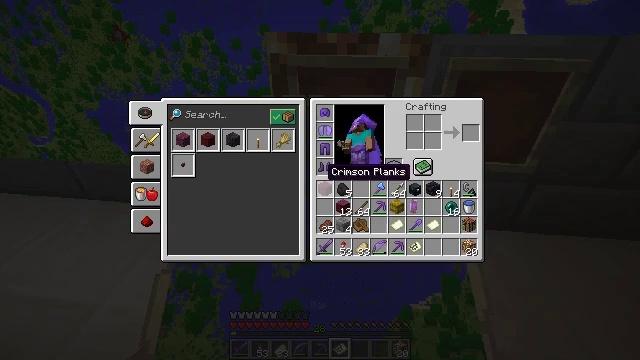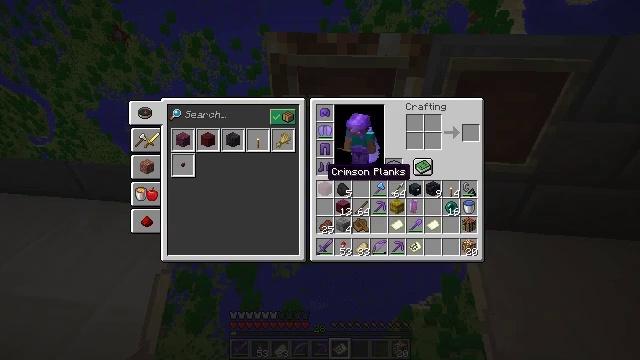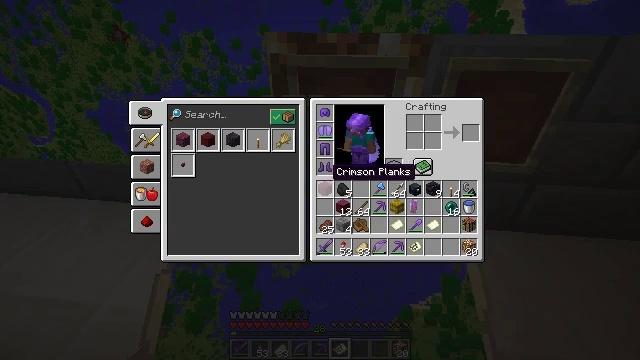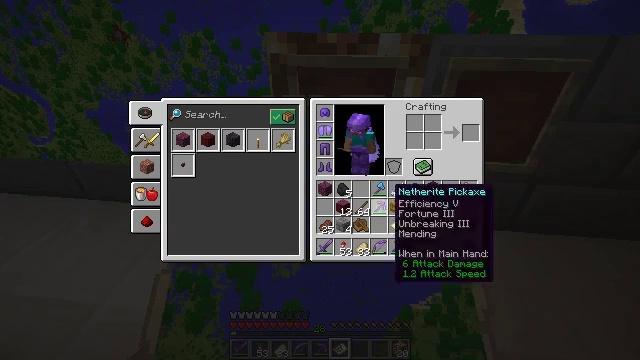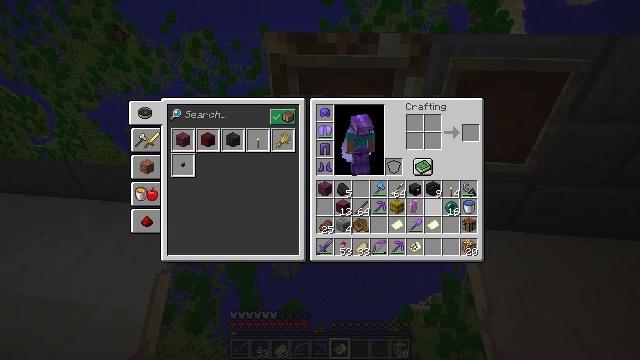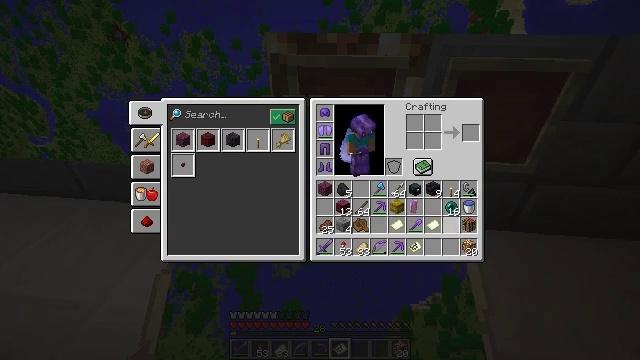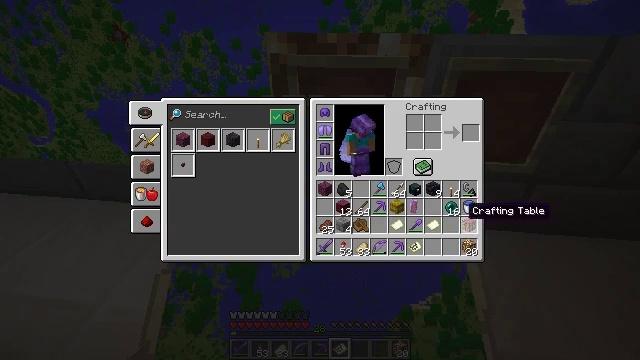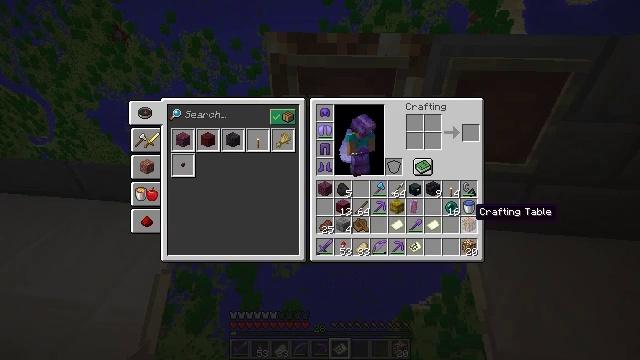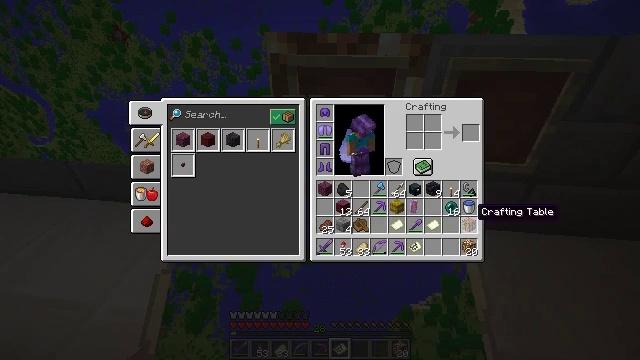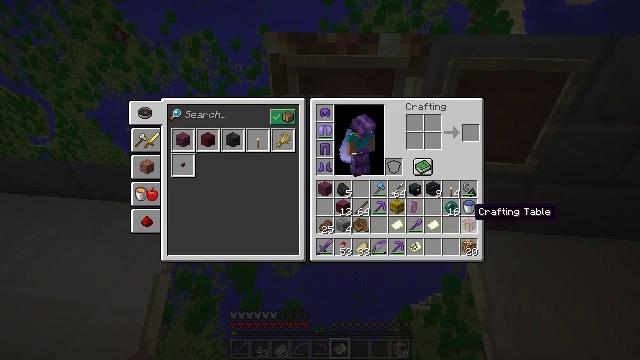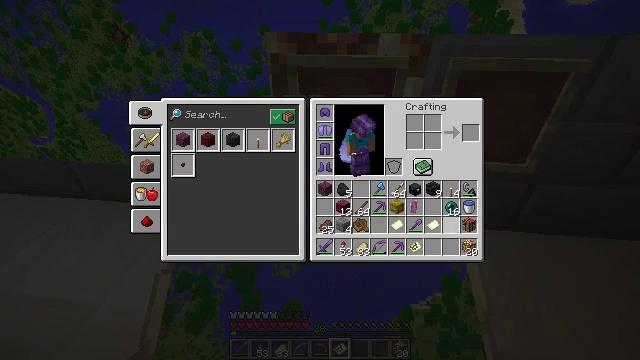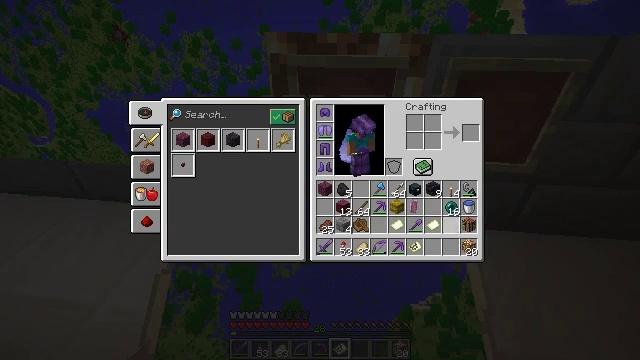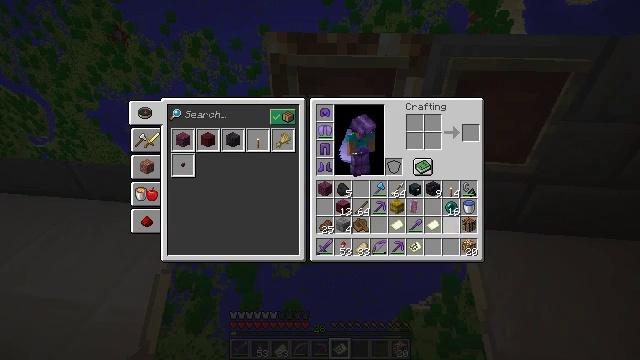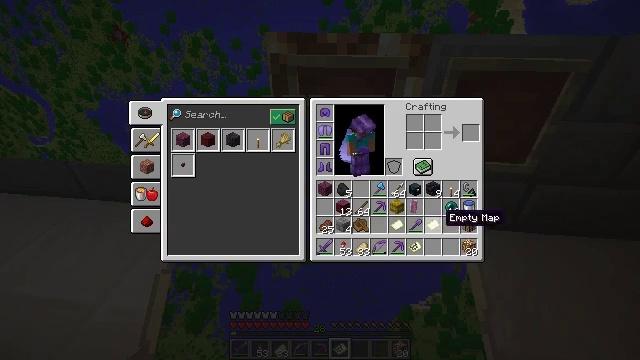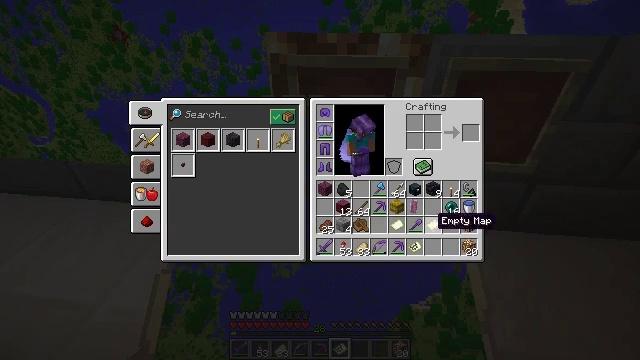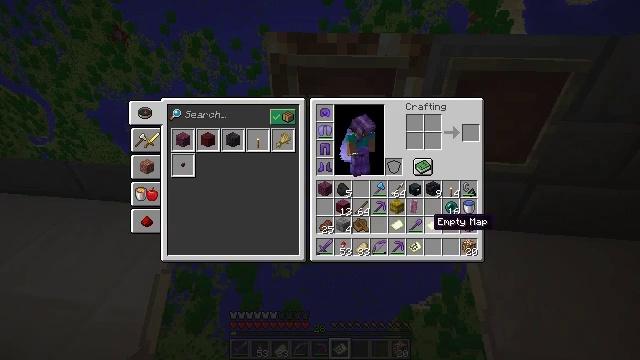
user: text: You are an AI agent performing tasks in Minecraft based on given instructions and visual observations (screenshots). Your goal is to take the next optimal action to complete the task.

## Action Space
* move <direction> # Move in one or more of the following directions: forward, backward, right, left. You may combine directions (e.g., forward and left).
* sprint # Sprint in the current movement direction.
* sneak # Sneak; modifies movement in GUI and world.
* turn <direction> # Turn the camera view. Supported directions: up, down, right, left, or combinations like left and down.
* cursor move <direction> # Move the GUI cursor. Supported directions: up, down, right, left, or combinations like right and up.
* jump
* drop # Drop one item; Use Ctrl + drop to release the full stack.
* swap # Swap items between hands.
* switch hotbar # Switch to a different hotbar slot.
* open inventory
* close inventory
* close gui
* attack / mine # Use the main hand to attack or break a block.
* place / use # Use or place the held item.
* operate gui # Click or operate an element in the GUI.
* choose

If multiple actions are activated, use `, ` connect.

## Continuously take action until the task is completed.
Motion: motion action
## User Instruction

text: Retrieve the stone bricks from an old building.
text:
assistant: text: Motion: open inventory
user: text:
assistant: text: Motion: open inventory
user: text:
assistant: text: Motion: turn right and down
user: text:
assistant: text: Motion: turn right and down
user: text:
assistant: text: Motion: turn right
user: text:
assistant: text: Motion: turn right
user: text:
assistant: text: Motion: turn right
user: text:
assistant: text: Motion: no_op
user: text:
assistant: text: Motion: no_op
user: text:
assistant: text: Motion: sneak, turn left
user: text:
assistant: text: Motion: sneak
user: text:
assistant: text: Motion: sneak
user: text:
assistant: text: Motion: sneak, turn left
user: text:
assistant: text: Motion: sneak, turn left
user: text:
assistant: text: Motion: sneak
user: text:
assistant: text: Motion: sneak
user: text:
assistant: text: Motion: sneak
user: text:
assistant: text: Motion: sneak
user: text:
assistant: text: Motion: sneak
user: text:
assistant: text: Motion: sneak
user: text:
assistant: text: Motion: sneak, attack / mine
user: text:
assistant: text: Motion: sneak, attack / mine
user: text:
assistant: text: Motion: sneak, attack / mine
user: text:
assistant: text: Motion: sneak
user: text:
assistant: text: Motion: no_op
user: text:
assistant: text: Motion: no_op
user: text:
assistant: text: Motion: no_op
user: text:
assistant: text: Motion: no_op
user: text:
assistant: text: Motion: no_op
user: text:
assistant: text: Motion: no_op